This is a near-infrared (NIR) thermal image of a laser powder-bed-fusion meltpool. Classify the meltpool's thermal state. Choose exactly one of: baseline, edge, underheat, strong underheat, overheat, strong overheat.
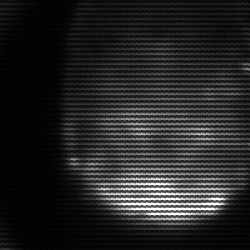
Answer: edge